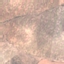
Land use / land cover class: PermanentCrop